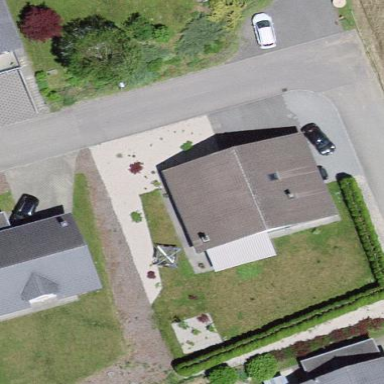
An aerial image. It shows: Residential building.